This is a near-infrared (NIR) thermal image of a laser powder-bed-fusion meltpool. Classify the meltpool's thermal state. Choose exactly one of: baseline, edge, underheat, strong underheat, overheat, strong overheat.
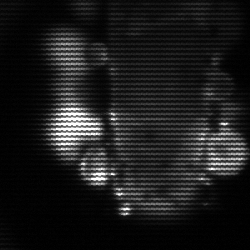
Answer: strong underheat